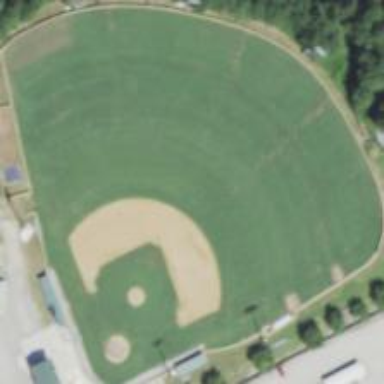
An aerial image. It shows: Baseball pitch for leisure land activities.